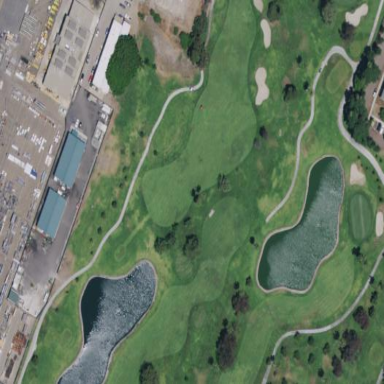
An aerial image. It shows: Lush grass fairway on golf course.